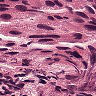
Metastatic tissue present: yes